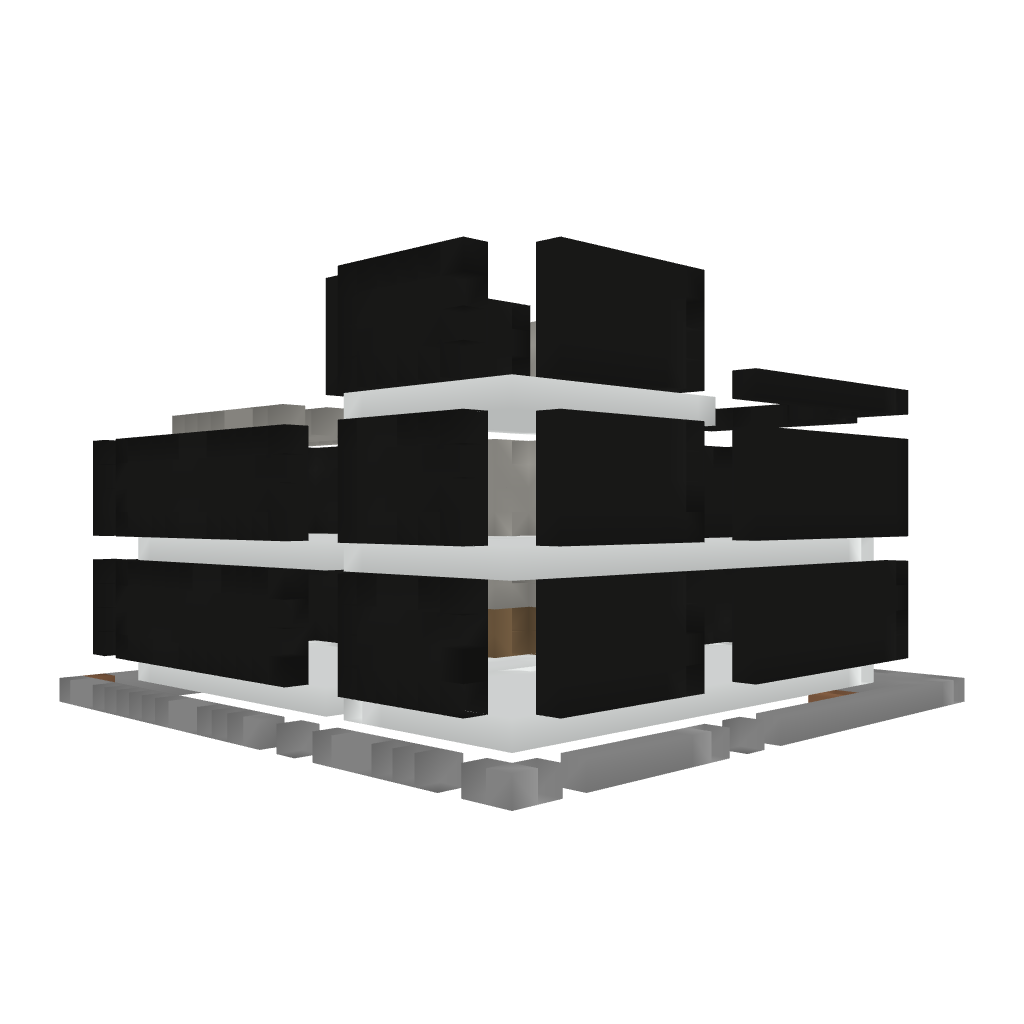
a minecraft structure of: Modern House #3